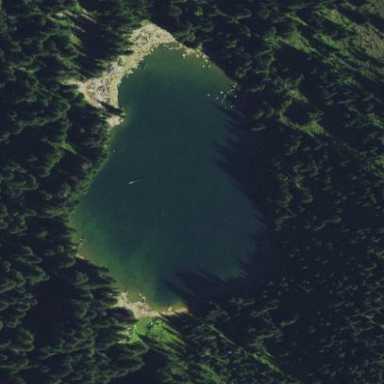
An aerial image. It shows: Serene lake surrounded by nature.